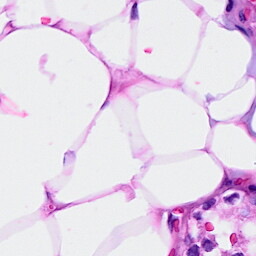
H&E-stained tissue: Breast